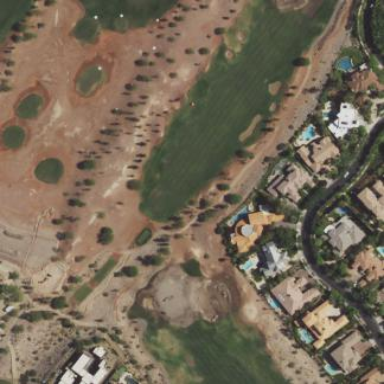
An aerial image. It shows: Area of rough grass used for golf.